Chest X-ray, AP view. Patient: 67 years old, sex F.
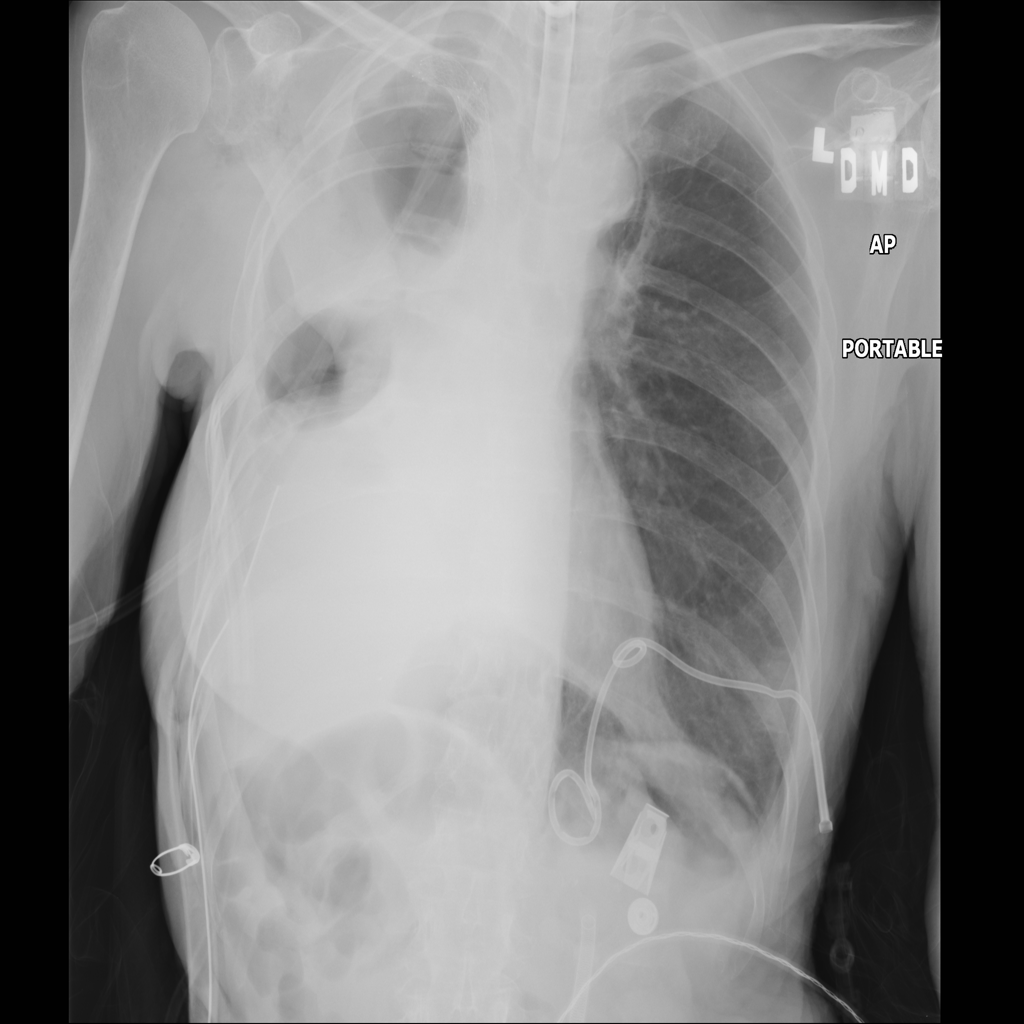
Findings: Effusion, Pneumothorax